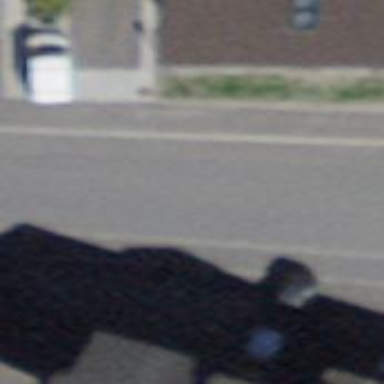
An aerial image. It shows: Bus stop along the road.